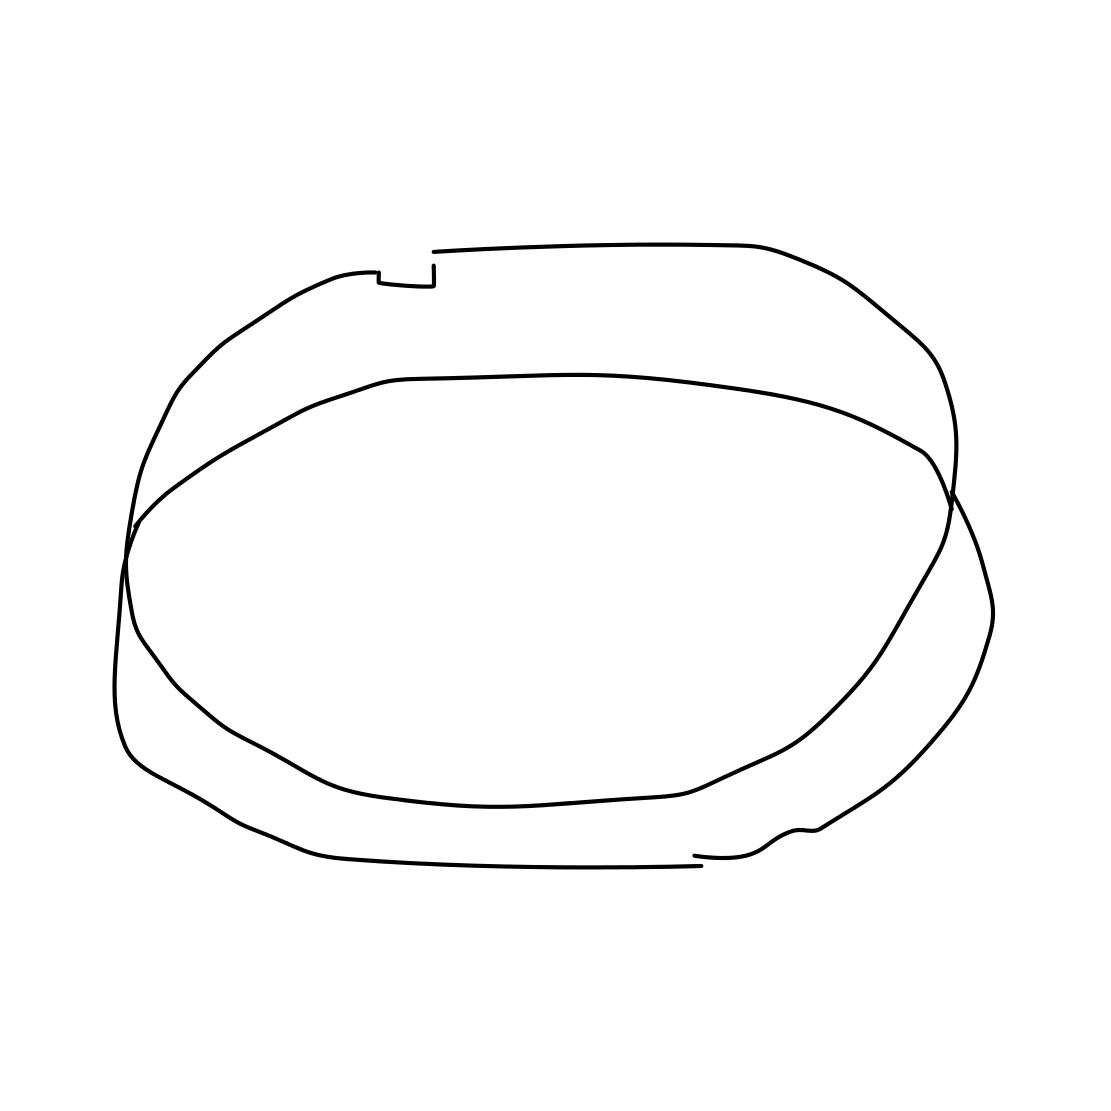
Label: ashtray